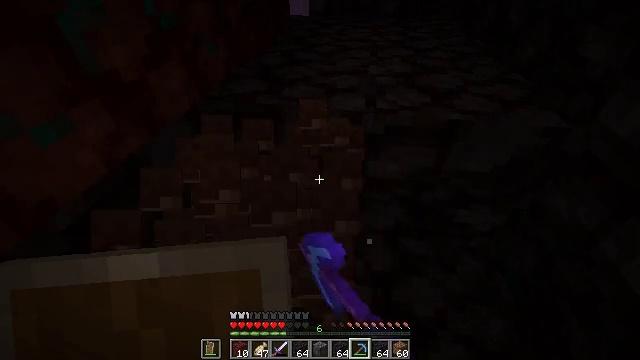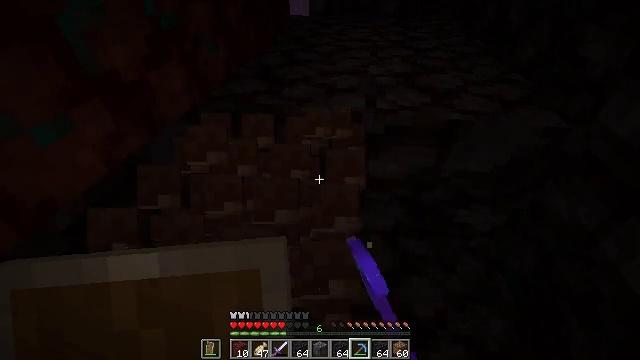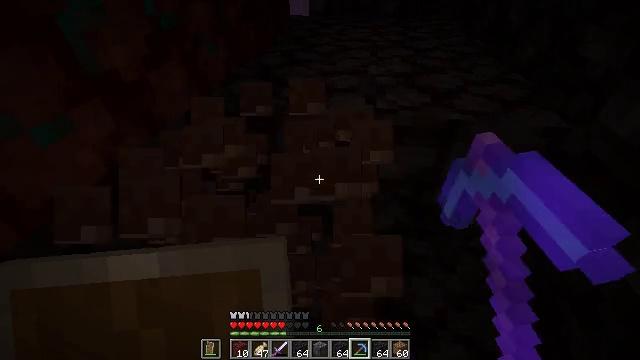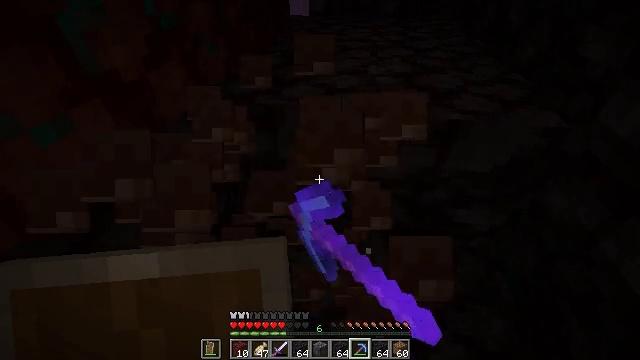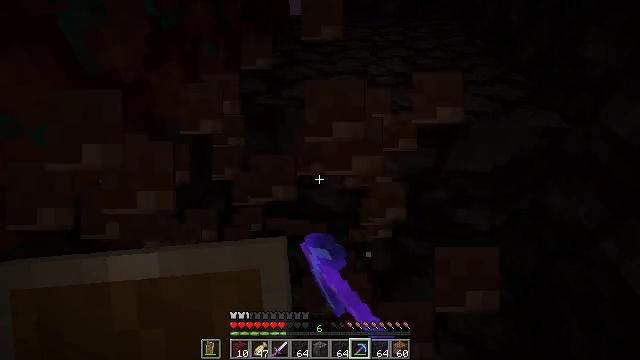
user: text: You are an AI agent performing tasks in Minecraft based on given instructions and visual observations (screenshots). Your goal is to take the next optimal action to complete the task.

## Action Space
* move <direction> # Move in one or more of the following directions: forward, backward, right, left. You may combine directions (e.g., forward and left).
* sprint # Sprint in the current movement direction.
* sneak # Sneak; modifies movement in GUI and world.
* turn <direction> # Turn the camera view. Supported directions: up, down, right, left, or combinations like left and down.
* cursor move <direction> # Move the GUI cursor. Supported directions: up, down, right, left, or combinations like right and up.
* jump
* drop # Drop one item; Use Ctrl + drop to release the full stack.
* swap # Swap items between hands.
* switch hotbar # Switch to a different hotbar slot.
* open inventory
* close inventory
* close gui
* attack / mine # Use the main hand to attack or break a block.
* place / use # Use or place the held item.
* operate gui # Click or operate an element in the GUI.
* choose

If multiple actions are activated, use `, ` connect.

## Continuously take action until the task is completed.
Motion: motion action
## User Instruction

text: Mine the ancient debris in the Nether.
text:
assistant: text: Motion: attack / mine
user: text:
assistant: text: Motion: attack / mine
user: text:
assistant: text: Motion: attack / mine
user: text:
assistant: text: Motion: attack / mine
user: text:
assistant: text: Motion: attack / mine